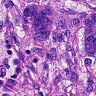
Metastatic tissue present: yes